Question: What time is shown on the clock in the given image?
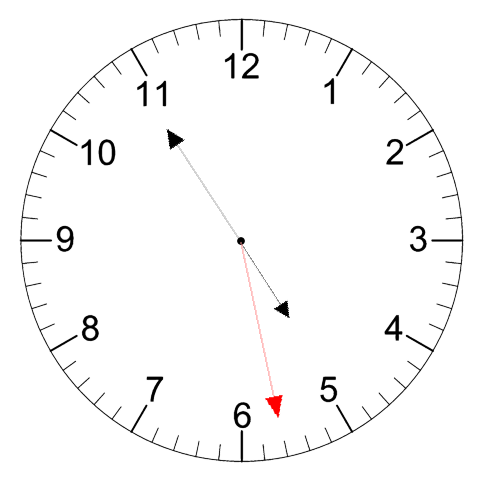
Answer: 04:54:28